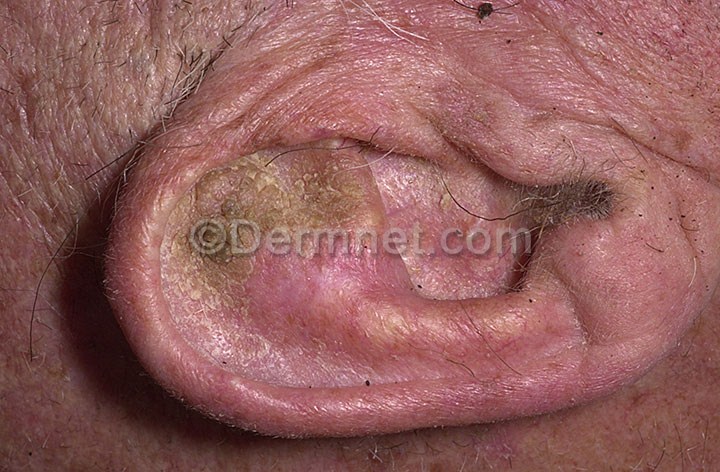
Disease: Seborrheic Keratoses and other Benign Tumors